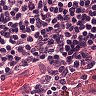
Metastatic tissue present: no